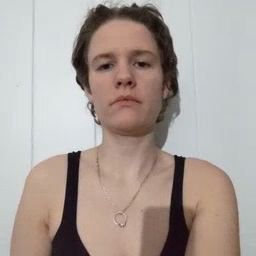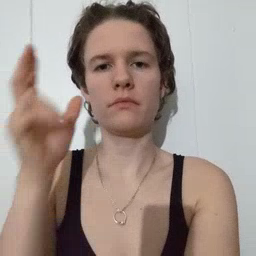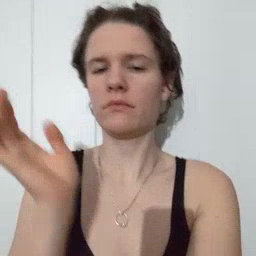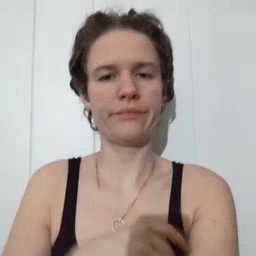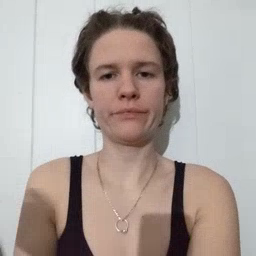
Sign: hair